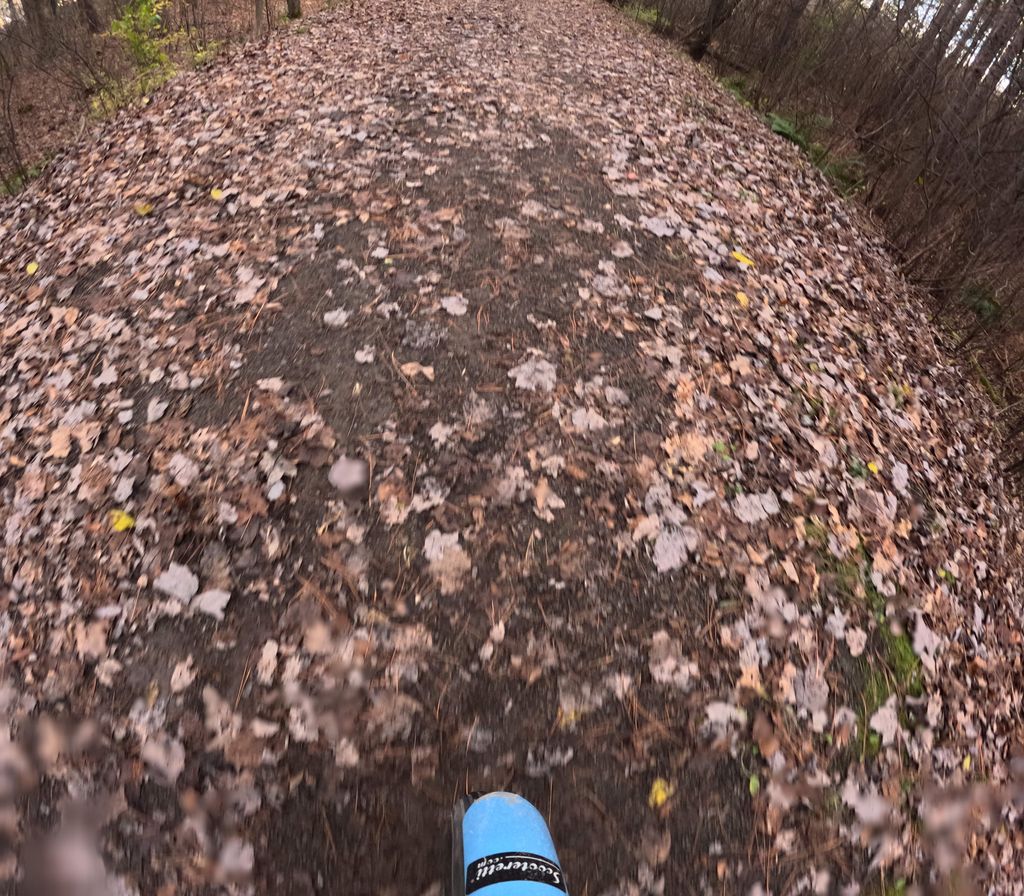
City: ottawa-gatineau